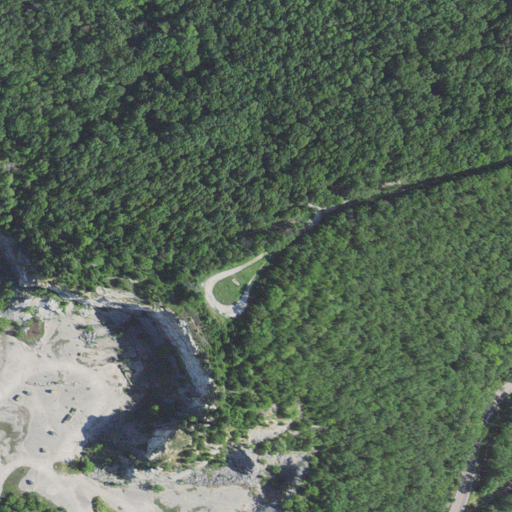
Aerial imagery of mountain in Missouri named Baird Mountain containing deciduous forest, barren land, pasture, mixed forest, open development, low intensity development, and evergreen forest